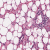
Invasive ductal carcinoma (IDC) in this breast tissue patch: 0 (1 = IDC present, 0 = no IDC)